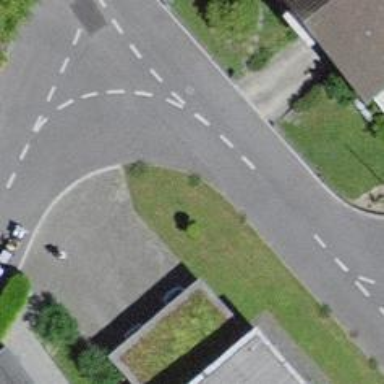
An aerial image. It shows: Residential road.